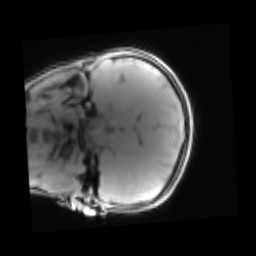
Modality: PDw
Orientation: coronal
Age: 16
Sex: female
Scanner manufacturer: siemens
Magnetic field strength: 3 T
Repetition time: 0.25 s
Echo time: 0.00103 s